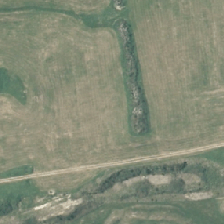
Land cover: high_producing_grassland